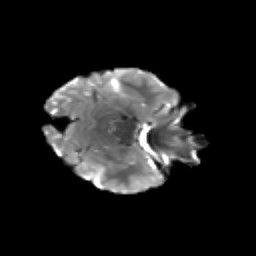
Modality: T2w
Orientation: axial
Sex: female
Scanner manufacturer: siemens
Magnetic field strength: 3 T
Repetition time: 5 s
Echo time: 0.071 s